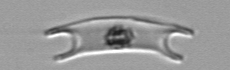
Label: Eucampia